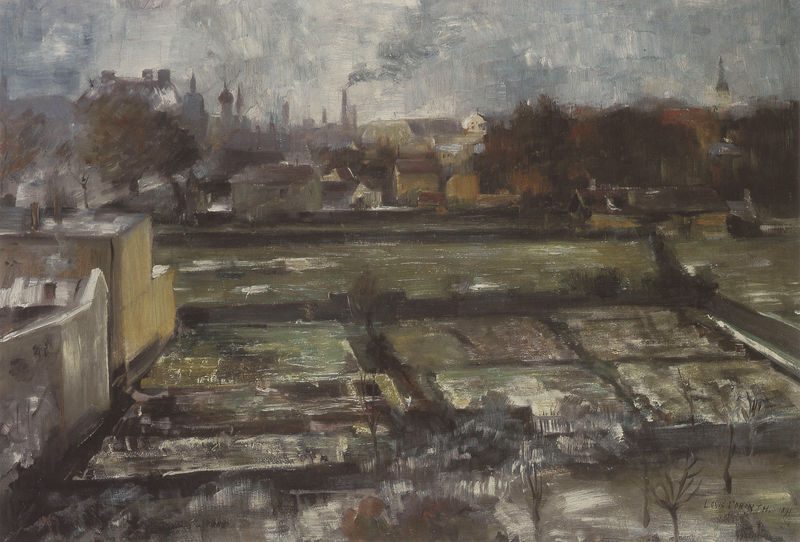
Titel: Blick aus dem Atelier
Künstler: Lovis Corinth
Standort: Karlsruhe
Institution: Staatliche Kunsthalle Karlsruhe
Schlagwörter: baum, blau, dunkel, gemälde, himmel, schatten, weiß, wolken, bäume, gelb, grün, impressionismus, kirchturm, landschaft, ocker, stadt, braun, fenster, frankreich, grau, hell, licht, schwarz, anlage, dach, gebäude, gras, haus, rot, schnee, wiese, malerei, wand, signatur, öl, dämmerung, erde, feld, felder, häuser, kalt, strauch, busch, büsche, kirche, rauch, sträucher, traurig, wald, kamin, kamine, schornstein, schuppen, turm, garten, deutschland, abstrakt, dorf, dächer, mauer, schornsteine, farbe, nebel, kahl, herbst, winter, zäune, oliv, platz, schlot, essen, abstrahiert, kirchen, kirchtürme, ortschaft, schlote, stadtrand, kloster, türme, zwiebelturm, münchen, friedhof, pinselduktus, quader, mauern, schloß, gärten, esse, jahreszeit, quadrat, europa, amsterdam, schwabing, flachdach, sankt peter, parzellen, gewächshäuser, ruach, grundstücke, schneereste, schonrsteine, gesamtsicht, ummauert, 20. jahrhundert, rn, kleingarten, coriinth